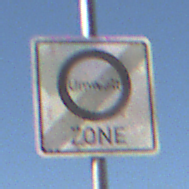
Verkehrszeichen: EndeUmweltzone
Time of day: MorningAfternoon
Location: Outdoor (Nature)
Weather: Clear
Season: NotSpecified
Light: Natural